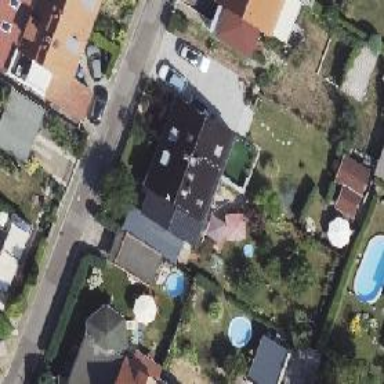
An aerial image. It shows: Semidetached house with gabled roof.